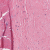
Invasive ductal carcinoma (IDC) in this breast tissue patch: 0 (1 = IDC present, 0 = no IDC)